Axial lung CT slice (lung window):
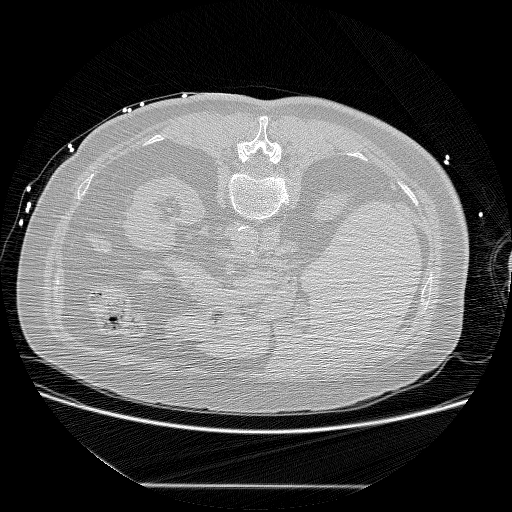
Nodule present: no